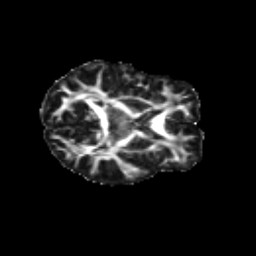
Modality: FA
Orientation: axial
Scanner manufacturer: siemens
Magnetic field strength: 3 T
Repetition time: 9.2 s
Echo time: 0.084 s